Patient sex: M
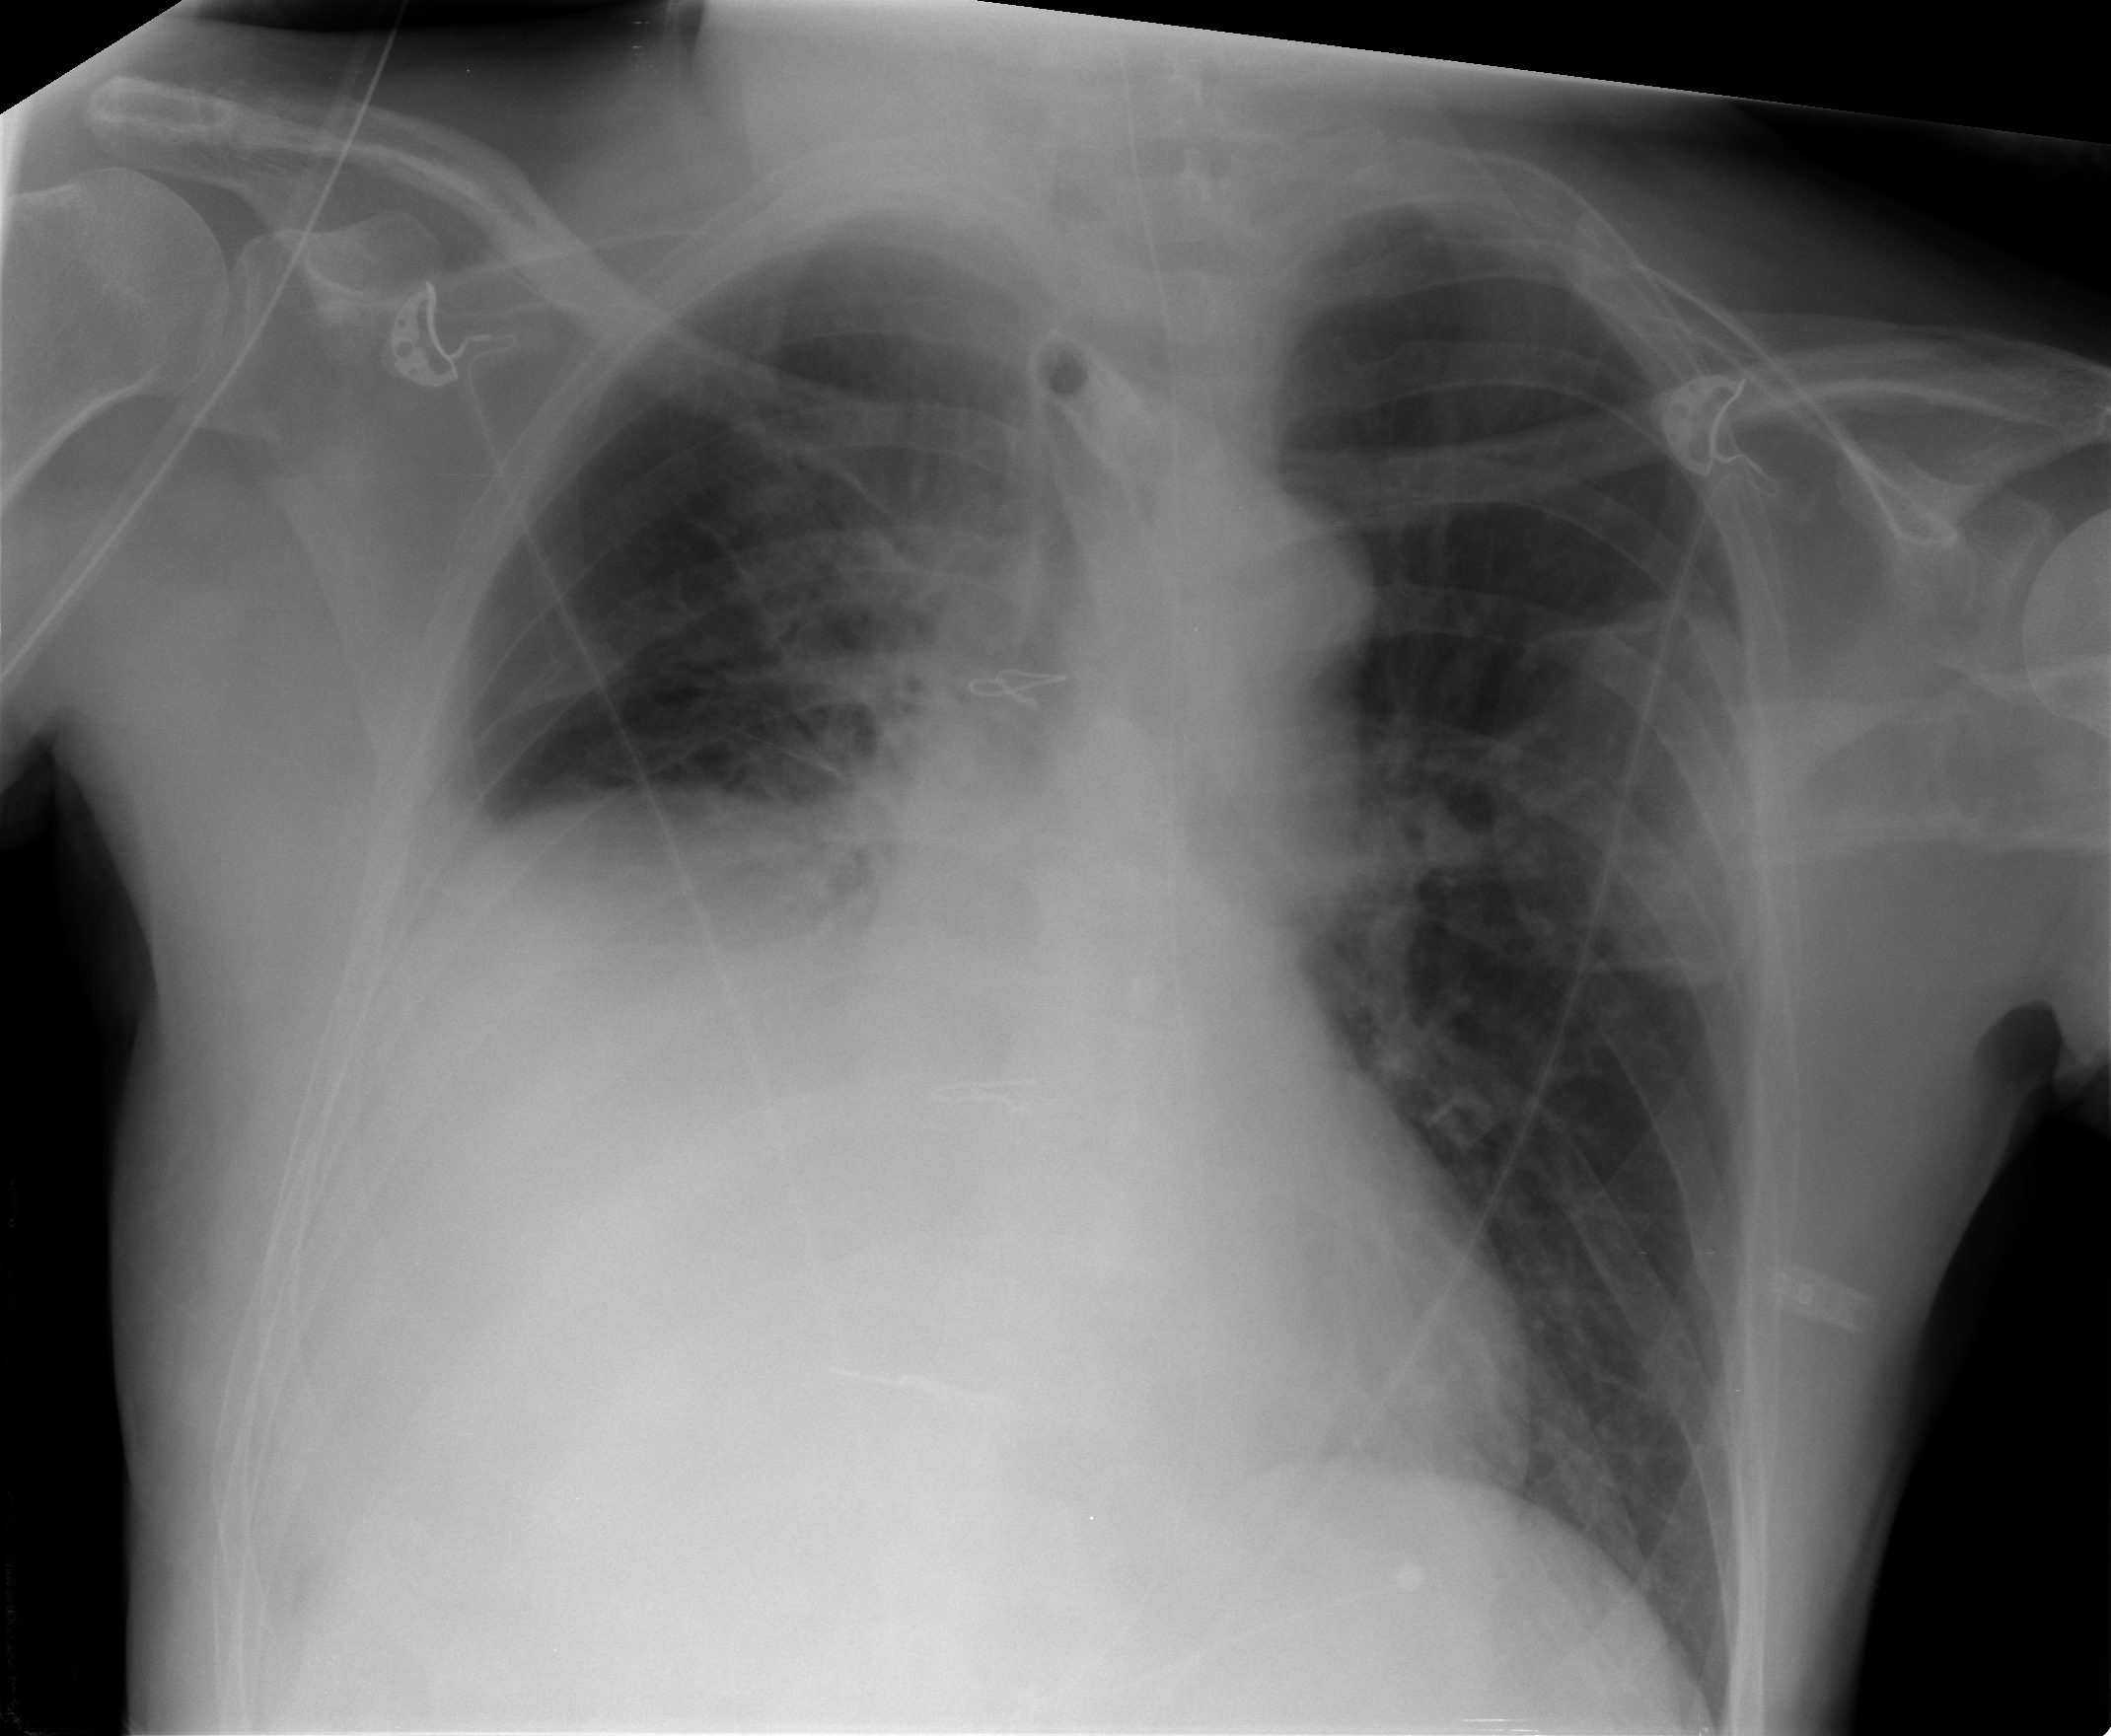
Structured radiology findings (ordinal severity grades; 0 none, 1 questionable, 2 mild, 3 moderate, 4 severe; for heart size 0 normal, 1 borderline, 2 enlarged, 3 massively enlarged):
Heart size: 0
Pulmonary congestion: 0
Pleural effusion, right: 2
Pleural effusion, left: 0
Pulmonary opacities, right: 2
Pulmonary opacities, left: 1
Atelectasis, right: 2
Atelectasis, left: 0